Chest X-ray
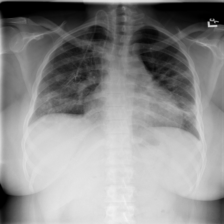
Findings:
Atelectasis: negative
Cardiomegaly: positive
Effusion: positive
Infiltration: negative
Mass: negative
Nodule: negative
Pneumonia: negative
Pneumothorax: negative
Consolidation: negative
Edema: negative
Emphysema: negative
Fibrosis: negative
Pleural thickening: negative
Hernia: negative